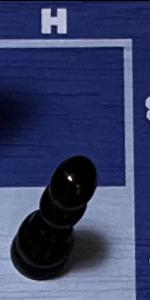
Label: Pawn_Black